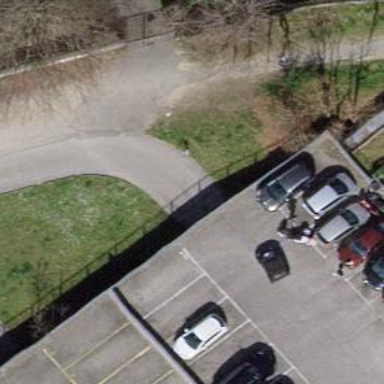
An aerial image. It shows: Driveway tunnel that serves as roadway.